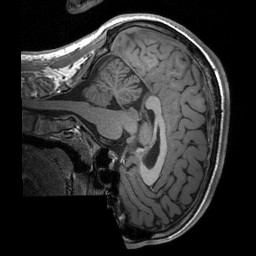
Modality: T1w
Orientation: sagittal
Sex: male
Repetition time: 1.95 s
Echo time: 0.026 s